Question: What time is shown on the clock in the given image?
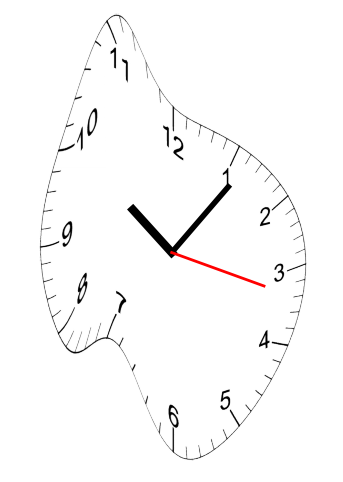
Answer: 10:06:17